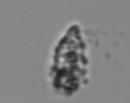
Label: Tintinnopsis